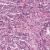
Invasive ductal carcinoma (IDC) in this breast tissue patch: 1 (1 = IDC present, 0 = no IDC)